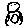
Label: cat